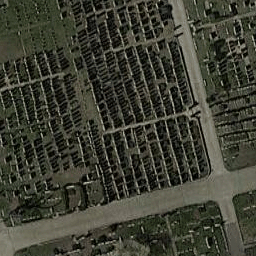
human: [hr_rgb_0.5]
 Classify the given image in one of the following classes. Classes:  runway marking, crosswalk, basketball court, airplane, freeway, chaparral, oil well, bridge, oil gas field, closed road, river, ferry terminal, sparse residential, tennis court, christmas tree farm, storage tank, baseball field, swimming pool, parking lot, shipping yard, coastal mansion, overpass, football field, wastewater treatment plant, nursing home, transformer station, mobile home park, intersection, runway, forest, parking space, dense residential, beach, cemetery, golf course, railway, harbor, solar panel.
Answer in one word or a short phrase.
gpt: cemetery